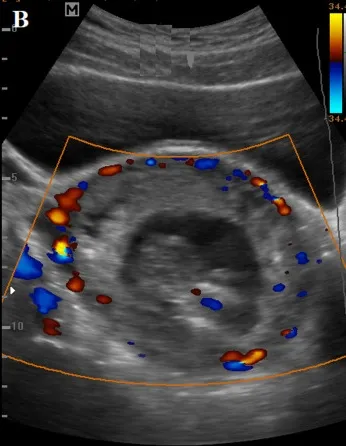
Mass completely invaded both cervical lips and shows vascularity under Doppler color interrogation, fetal heart vascularity is seen.
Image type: radiology (ultrasound)